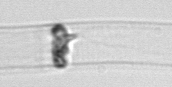
Label: Dactyliosolen_blavyanus